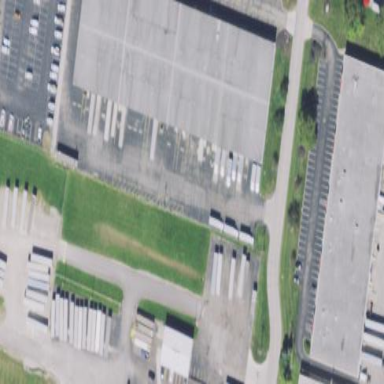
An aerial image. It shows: Warehouse building.